Question: I am trying to load data from an XML file and add it to a List. The XML file looks like this:

and this is my code:
'''
public void LoadPayments(List<List<string>> list1, List<List<string>> list2)
{
try
{
if (File.Exists(Path.Combine(Environment.GetFolderPath(Environment.SpecialFolder.ApplicationData), "RentData.xml")))
{
int count = 0;
XDocument doc;
using (var reader = XmlReader.Create(Path.Combine(Environment.GetFolderPath(Environment.SpecialFolder.ApplicationData), "RentData.xml")))
{
doc = XDocument.Load(reader);
foreach (var dc in doc.Descendants("Rent"))
{
foreach (var dm in doc.Descendants("Month-" + count))
{
foreach (var dm1 in doc.Descendants("Payments"))
{
list1.Add(new List<string>() { dm.Attribute("Rent").Value, dm.Attribute("Water").Value, dm.Attribute("Electricity").Value, dm.Attribute("Internet").Value });
list2.Add(new List<string>() { dm.Attribute("Rent").Value, dm.Attribute("Water").Value, dm.Attribute("Electricity").Value, dm.Attribute("Internet").Value });
}
}
count++;
}
reader.Dispose();
reader.Close();
}
}
else
{
File.Create(Path.Combine(Environment.GetFolderPath(Environment.SpecialFolder.ApplicationData), "RentData.xml"));
}
}
catch (Exception e)
{
MessageBox.Show(e.Message);
}
'''
I realize the code is very messy at the moment, but I have been experimenting with various ways to get it to work. If anyone can help me figure out how to get the attributes and add them to the two various lists that would be greatly appreciated! Thanks!
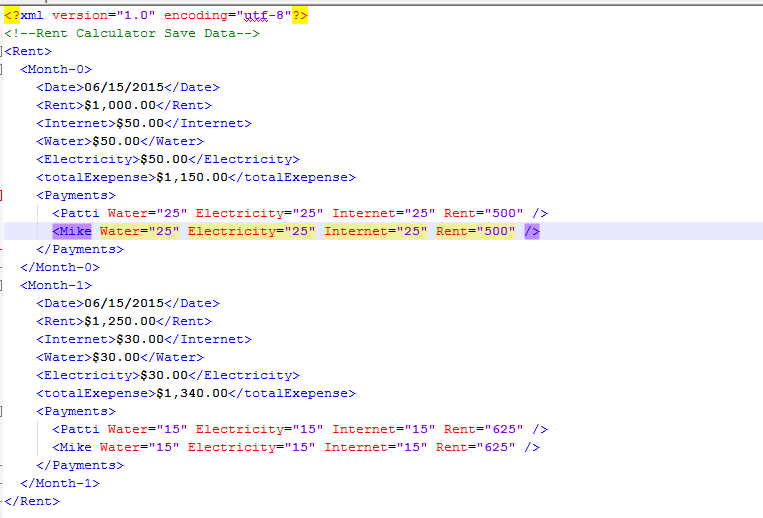
Answer: The attributes you're trying to get aren't attribute of 'Payments' element. You need to go one level deeper to get them. Try this way :
'''
......
doc = XDocument.Load(reader);
var data = doc.Root
.Elements()
.Elements("Payments");
foreach(var d in data)
{
var patti = d.Element("Patti");
list1.Add(new List<string>()
{
patti.Attribute("Rent").Value,
patti.Attribute("Water").Value,
patti.Attribute("Electricity").Value,
patti.Attribute("Internet").Value
});
var mike = d.Element("Mike");
list2.Add(new List<string>()
{
mike.Attribute("Rent").Value,
mike.Attribute("Water").Value,
mike.Attribute("Electricity").Value,
mike.Attribute("Internet").Value
});
}
......
'''